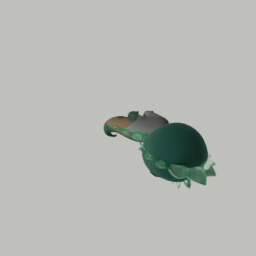
Label: animals